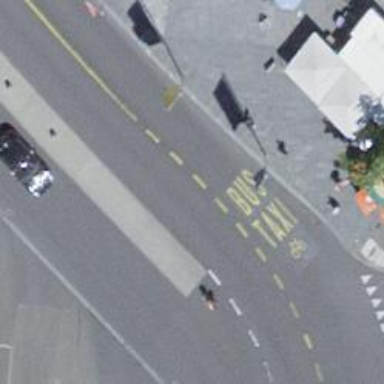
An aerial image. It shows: Asphalt tertiary road with lane designated for buses on the right and shared busway/cycleway on the right side.